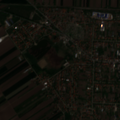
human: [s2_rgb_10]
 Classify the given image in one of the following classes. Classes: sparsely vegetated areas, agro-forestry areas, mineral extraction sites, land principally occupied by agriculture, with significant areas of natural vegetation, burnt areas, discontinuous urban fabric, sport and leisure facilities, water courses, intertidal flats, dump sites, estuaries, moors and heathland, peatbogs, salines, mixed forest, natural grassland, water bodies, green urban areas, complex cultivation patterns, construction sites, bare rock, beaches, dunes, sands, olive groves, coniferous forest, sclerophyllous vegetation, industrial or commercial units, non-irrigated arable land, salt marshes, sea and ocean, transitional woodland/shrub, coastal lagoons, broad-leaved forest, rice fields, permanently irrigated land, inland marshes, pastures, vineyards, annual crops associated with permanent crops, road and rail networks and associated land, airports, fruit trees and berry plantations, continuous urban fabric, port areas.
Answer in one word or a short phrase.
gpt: discontinuous urban fabric, non-irrigated arable land